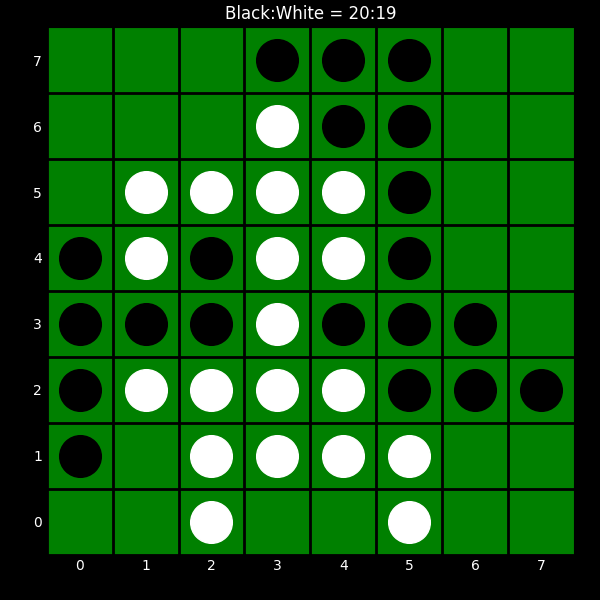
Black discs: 20
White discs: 19